Question: I use oh-my-zsh with spaceship theme
Here, I want to remove conda environment's name which is (base)

In the image there's a (base) and also base. I'd like to delete first one.
please help
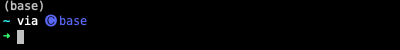
Answer: If you want to remove the '(base)' prefix but keep the 'base' environment activated, you can set the 'env_prompt' configuration key:
'''
conda config --set env_prompt ""
'''
The default value for 'env_prompt' is ''({default_env}) ''. See the <URL>.
---
The comment by @merv provides a more efficient answer, and the result is the same. See <URL>.
'''
conda config --set changeps1 false
'''